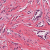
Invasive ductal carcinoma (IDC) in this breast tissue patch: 1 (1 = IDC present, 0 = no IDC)